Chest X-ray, PA view. Patient: 32 years old, sex M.
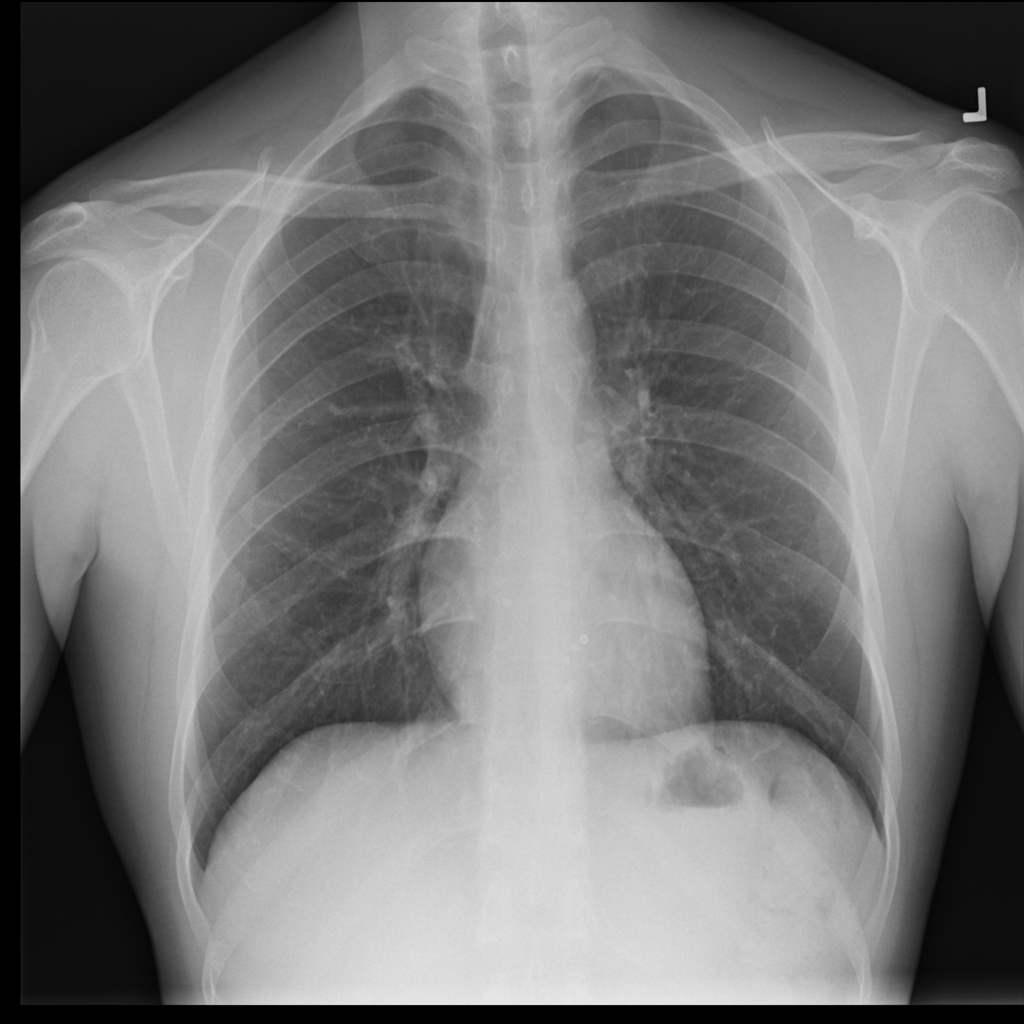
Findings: Infiltration